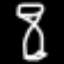
Label: hourglass